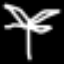
Label: palm tree